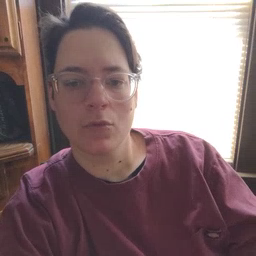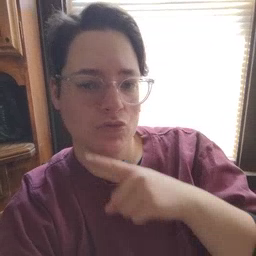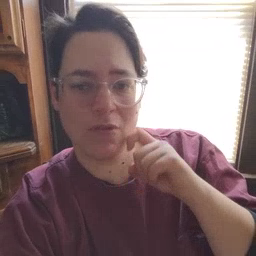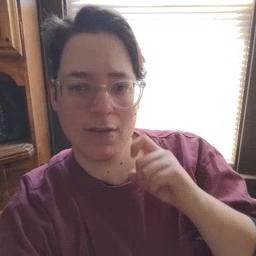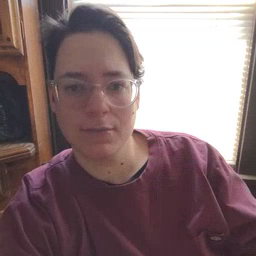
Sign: dry